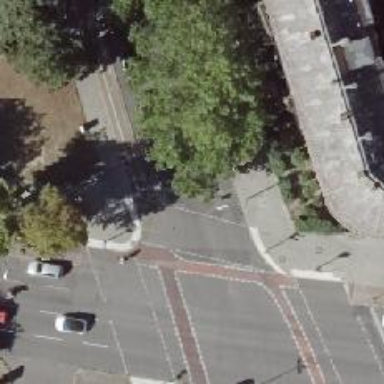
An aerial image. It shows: Road with traffic signals.